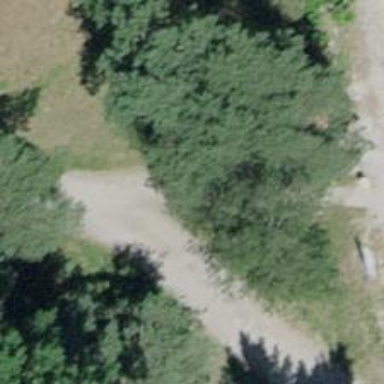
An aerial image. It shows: Compacted path road.